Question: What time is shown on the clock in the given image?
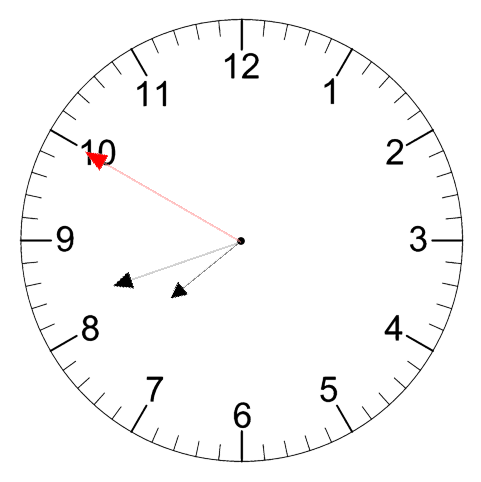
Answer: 07:41:50